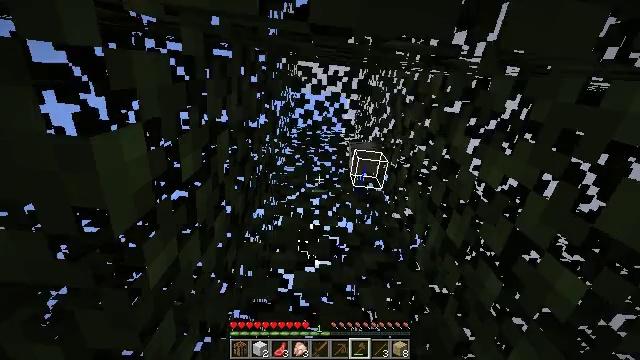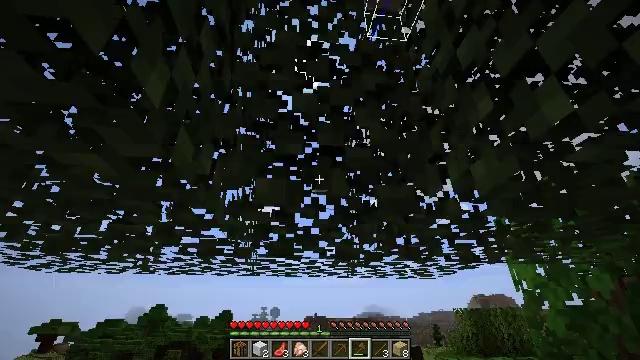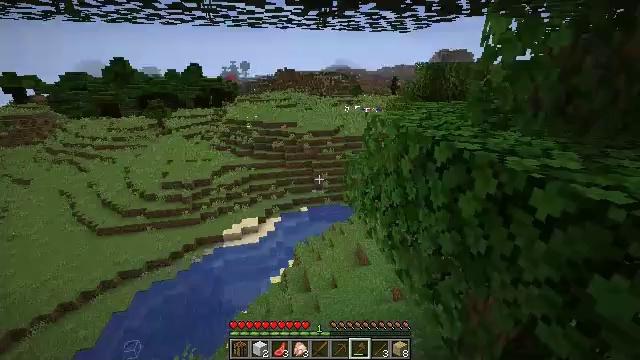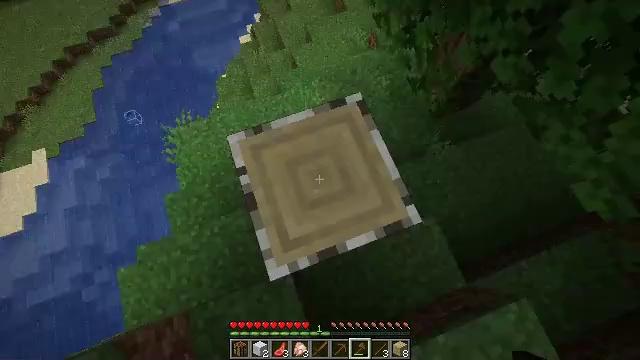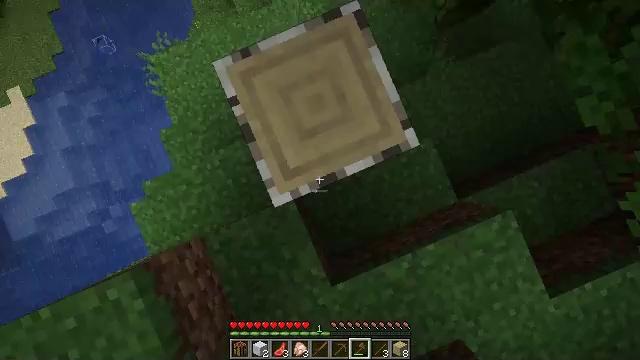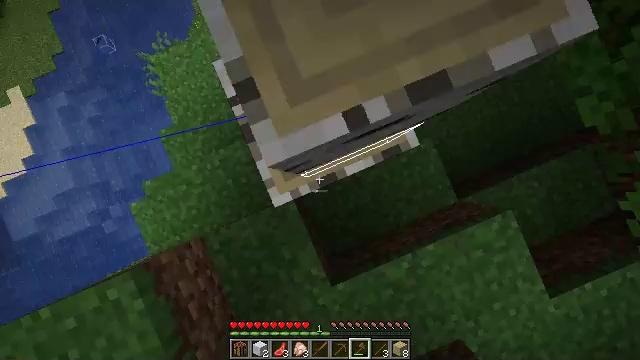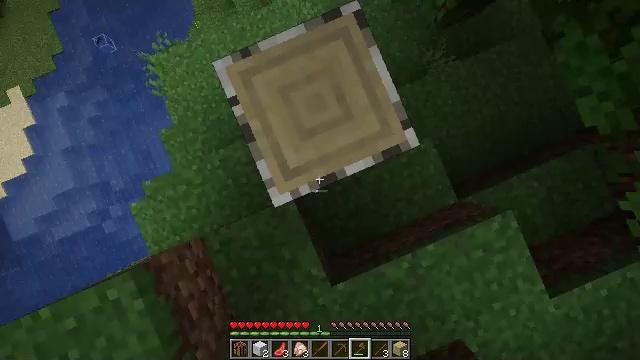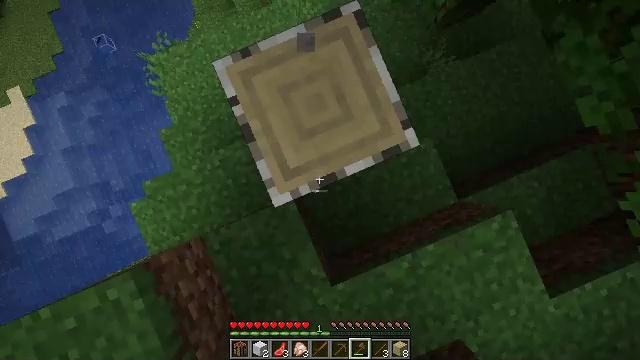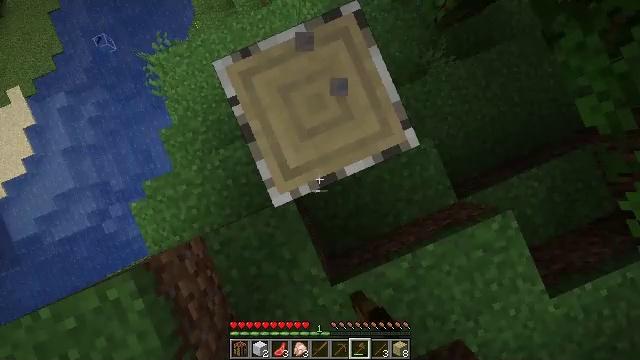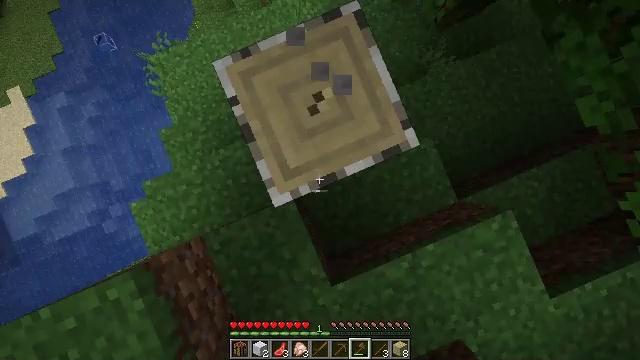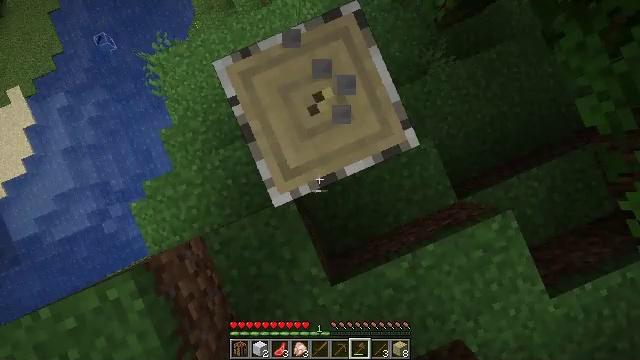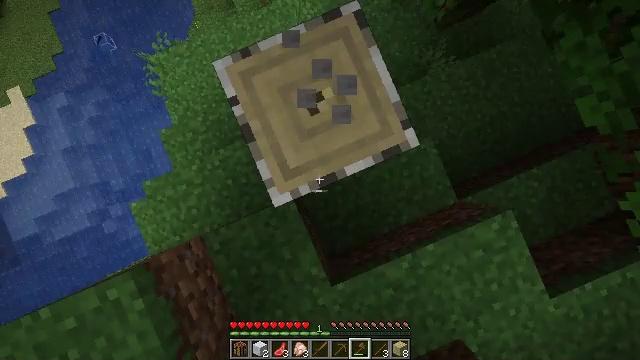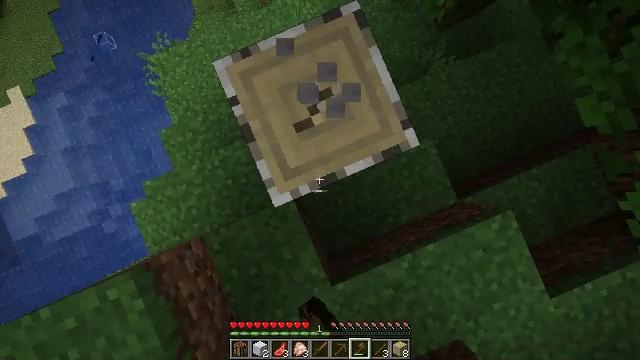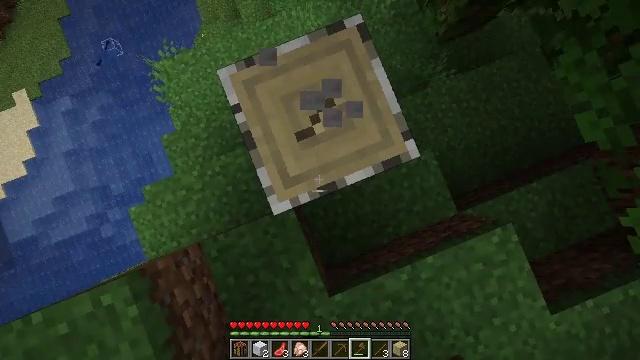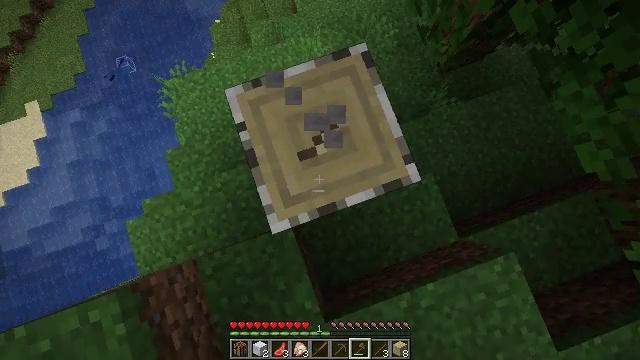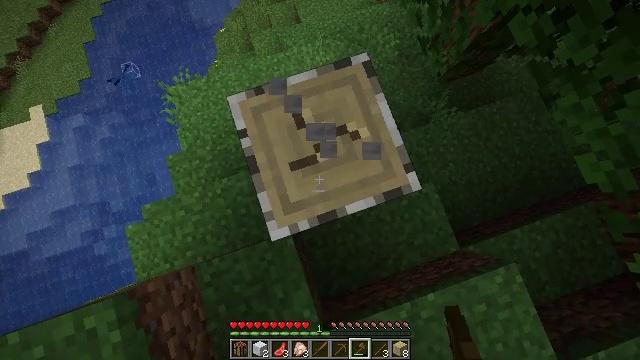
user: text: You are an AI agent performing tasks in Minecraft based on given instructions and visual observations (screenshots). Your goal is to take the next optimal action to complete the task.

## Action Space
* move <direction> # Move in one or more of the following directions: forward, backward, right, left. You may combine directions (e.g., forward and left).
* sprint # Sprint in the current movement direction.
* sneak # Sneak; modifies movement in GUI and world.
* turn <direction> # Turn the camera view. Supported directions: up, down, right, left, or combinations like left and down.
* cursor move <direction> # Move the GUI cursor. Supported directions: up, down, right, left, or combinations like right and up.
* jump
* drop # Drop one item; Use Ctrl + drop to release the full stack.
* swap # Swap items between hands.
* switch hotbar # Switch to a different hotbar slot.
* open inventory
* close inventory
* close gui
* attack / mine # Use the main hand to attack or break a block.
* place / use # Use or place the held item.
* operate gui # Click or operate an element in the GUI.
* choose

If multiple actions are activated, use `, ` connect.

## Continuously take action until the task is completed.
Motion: motion action
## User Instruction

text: Break the birch log in the forest.
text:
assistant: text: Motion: turn down
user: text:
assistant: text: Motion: turn right and down
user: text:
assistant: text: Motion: turn right and down
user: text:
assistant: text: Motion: turn right and down
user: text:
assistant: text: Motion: turn down
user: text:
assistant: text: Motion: no_op
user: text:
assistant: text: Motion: attack / mine
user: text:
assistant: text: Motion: attack / mine
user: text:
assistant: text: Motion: attack / mine
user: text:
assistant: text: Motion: attack / mine
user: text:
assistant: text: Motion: attack / mine
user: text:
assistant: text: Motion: attack / mine
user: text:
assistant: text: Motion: turn left and up, attack / mine
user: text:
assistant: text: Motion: turn left and up, attack / mine
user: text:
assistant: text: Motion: turn up, attack / mine
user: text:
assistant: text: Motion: turn up, attack / mine
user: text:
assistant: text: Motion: attack / mine
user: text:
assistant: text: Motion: attack / mine
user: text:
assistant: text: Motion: attack / mine
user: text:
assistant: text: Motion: attack / mine
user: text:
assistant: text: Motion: attack / mine
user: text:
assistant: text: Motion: attack / mine
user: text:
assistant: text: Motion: attack / mine
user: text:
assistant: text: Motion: attack / mine
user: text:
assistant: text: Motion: attack / mine
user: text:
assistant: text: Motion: attack / mine
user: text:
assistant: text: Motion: attack / mine
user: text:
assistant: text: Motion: attack / mine
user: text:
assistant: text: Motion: attack / mine
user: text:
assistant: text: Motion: attack / mine